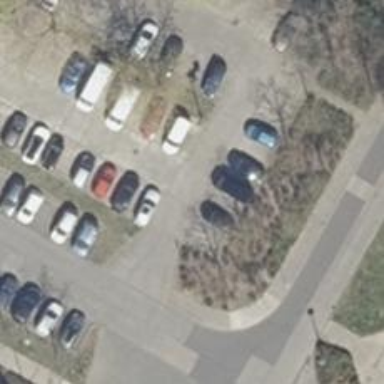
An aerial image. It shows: Concrete parking aisle on service road.